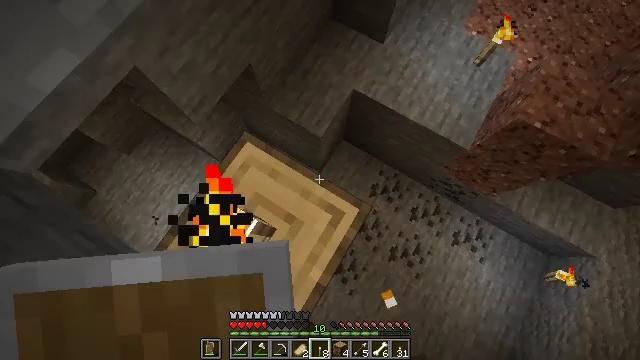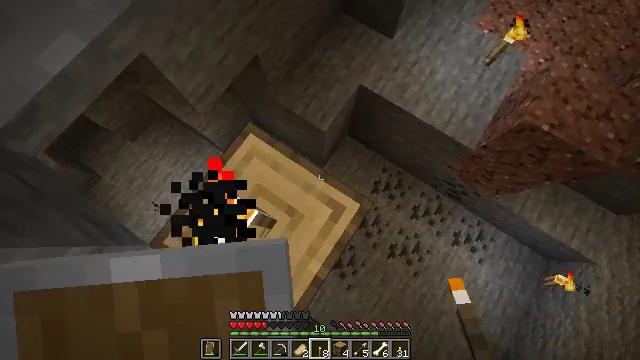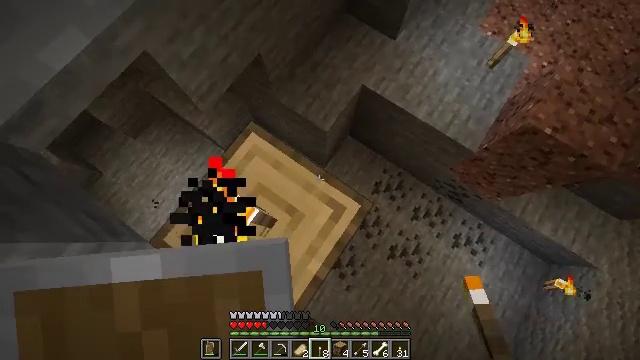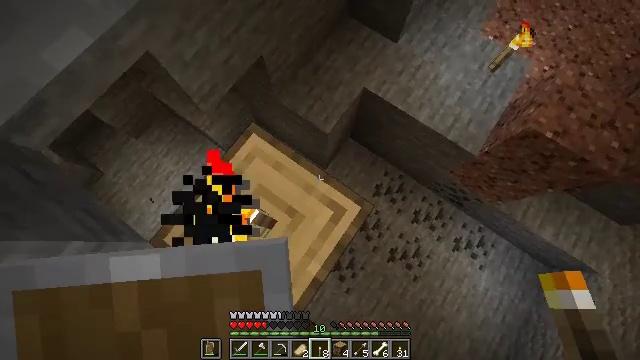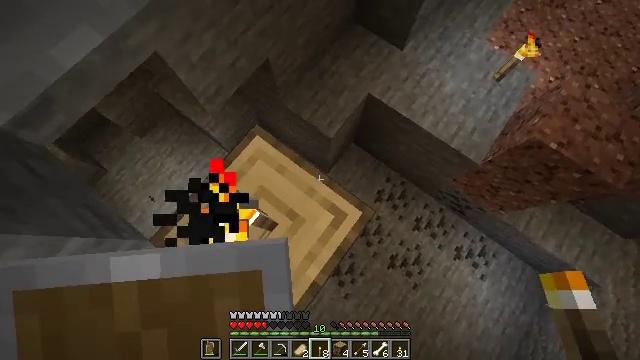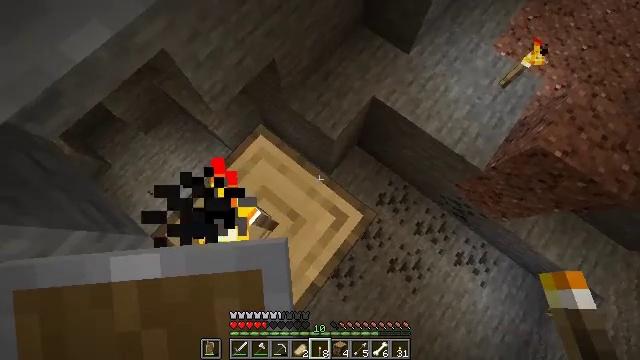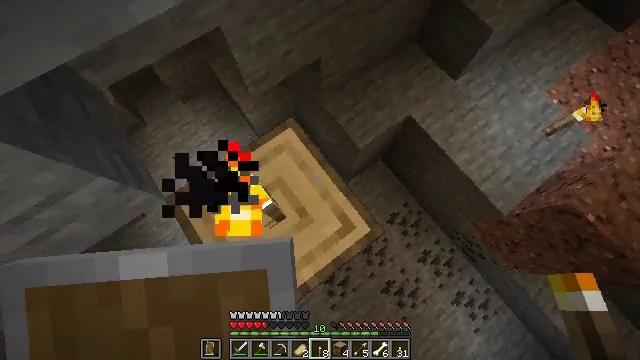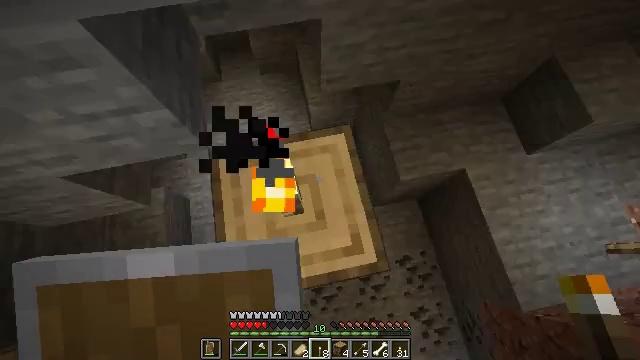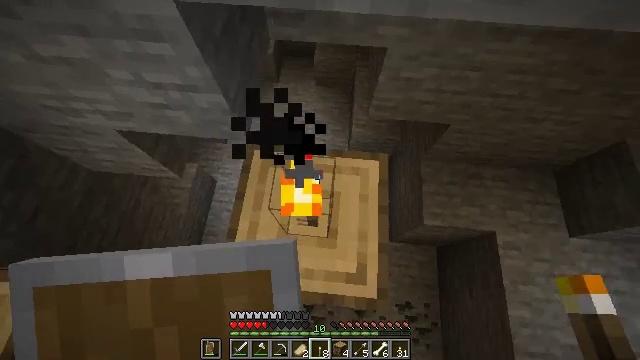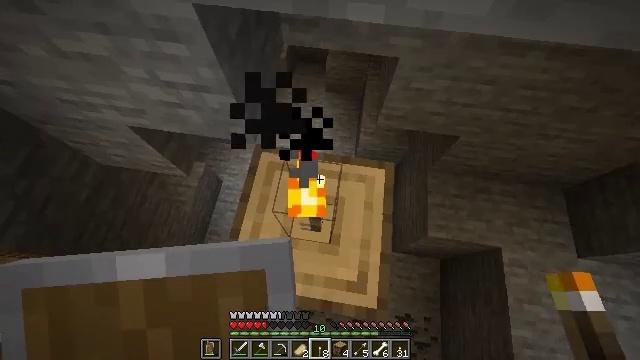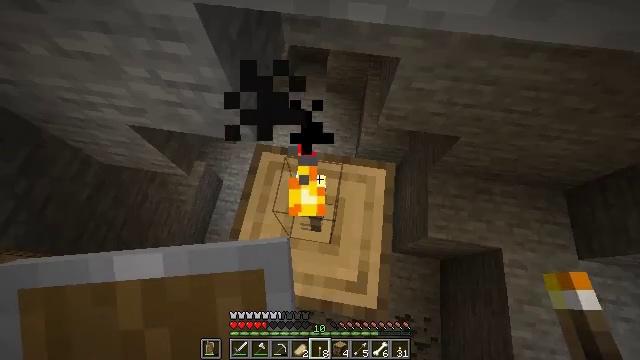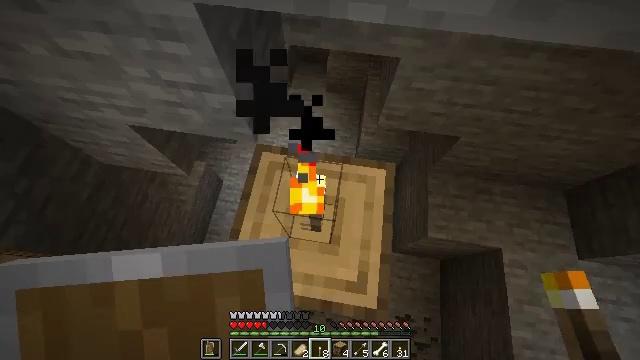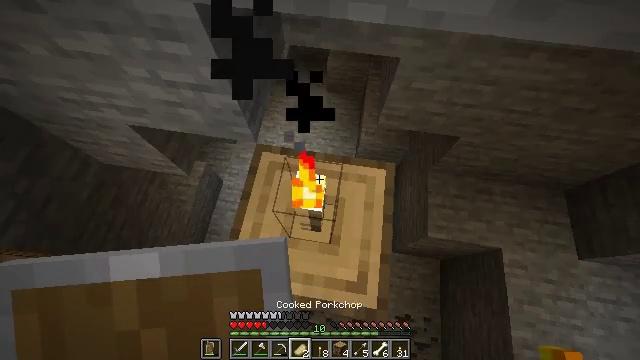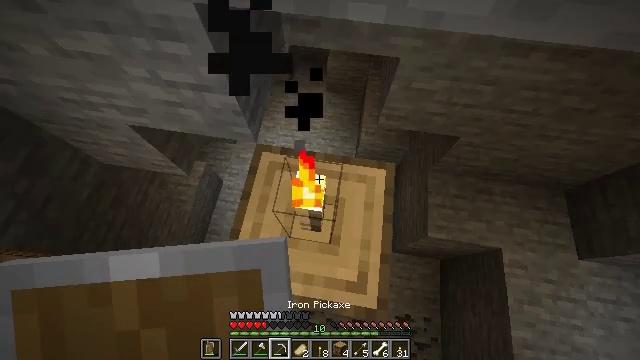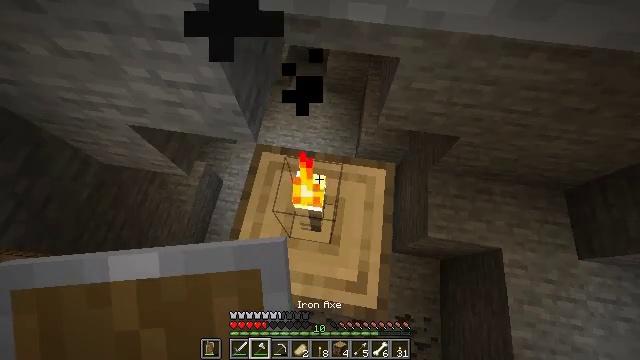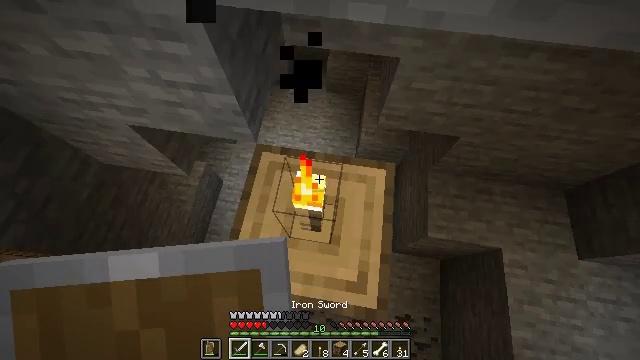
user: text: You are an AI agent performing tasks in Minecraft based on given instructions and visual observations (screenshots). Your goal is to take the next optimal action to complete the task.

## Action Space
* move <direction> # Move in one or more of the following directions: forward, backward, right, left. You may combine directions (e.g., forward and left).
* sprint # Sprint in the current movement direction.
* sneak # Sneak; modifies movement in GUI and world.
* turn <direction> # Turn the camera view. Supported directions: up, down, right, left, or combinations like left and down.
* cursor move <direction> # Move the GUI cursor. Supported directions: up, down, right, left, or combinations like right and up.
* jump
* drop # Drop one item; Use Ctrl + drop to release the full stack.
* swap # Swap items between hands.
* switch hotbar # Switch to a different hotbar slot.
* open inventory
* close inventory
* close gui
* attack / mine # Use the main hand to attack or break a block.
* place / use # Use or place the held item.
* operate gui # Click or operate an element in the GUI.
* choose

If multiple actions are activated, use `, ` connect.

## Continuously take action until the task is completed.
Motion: motion action
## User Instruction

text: Remove the torch from its spot.
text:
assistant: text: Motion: turn left and down
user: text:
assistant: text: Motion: no_op
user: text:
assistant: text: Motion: no_op
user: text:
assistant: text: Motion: turn left
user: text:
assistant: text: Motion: turn left
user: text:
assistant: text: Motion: turn left
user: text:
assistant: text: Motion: turn left and up
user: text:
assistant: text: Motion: turn left and up
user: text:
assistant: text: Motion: turn left and up
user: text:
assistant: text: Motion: no_op
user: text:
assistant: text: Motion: no_op
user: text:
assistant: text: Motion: no_op
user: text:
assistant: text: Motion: no_op
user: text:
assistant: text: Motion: no_op
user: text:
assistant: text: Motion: no_op
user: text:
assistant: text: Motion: no_op
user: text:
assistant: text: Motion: no_op
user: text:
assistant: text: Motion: no_op
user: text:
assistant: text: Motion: no_op
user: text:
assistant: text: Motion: turn down
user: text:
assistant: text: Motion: turn down
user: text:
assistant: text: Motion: turn right
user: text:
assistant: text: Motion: no_op
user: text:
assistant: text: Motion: no_op
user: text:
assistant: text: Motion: no_op
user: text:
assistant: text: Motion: no_op
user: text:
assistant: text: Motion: turn left
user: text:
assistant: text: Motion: turn left, attack / mine
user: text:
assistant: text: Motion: attack / mine
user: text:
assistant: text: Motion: attack / mine